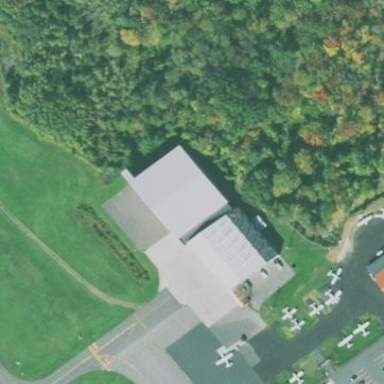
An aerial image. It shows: Hangar building.